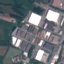
Label: Industrial